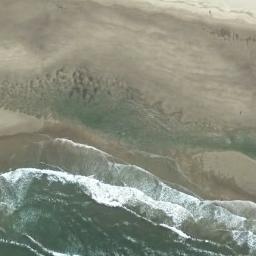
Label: beach